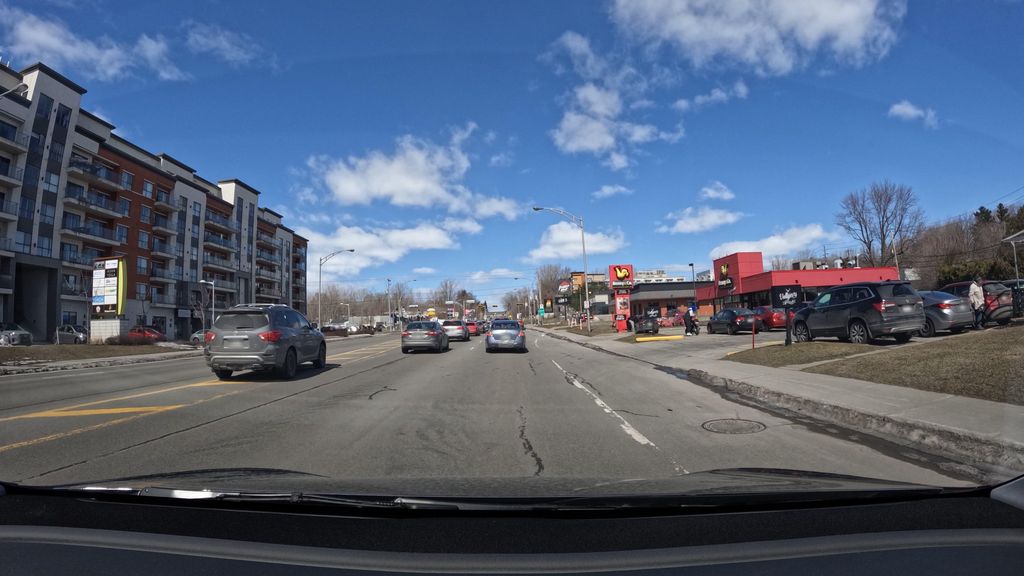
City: montreal